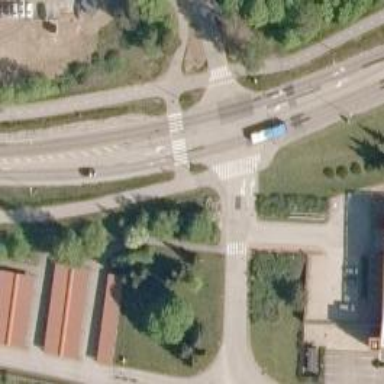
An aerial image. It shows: Asphalt cycleway with crossing.